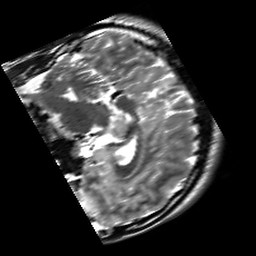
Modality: T2w
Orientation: sagittal
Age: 18
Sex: male
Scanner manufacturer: siemens
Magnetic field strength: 3 T
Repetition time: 7 s
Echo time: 0.09 s